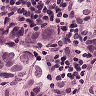
Metastatic tissue present: yes